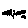
Label: bird